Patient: sex M, age 78
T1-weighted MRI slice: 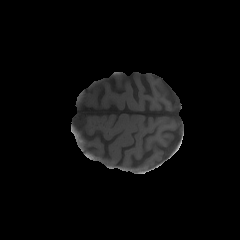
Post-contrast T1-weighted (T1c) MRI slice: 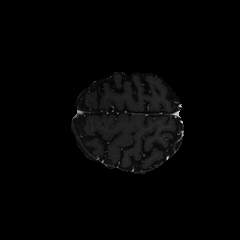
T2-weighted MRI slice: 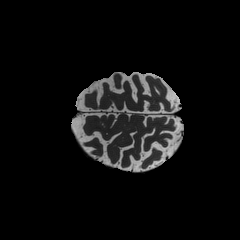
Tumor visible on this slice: no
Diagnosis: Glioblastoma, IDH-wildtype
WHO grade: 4